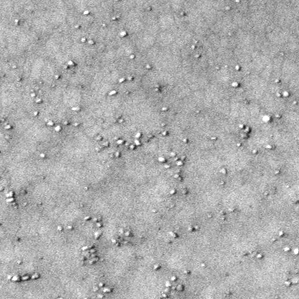
Label: frost